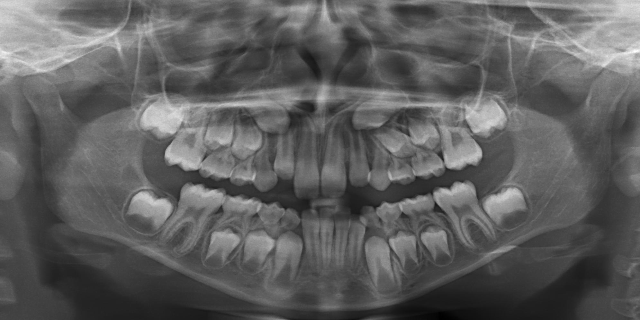
child